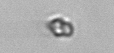
Label: Heterocapsa_rotundata